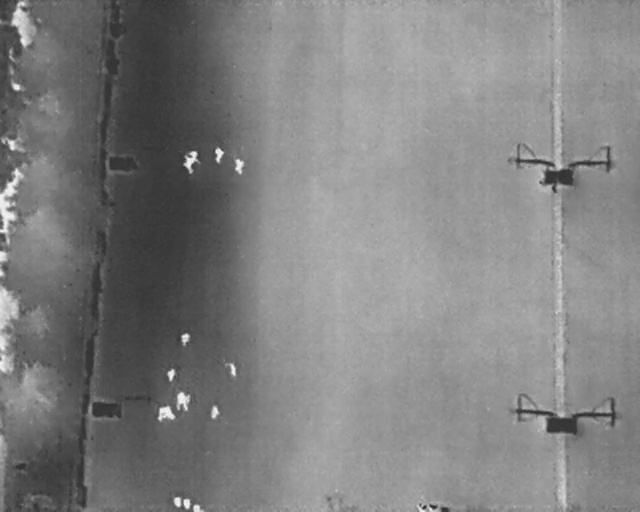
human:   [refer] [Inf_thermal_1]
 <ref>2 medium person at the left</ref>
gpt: <box>[[27, 31, 30, 33, 2], [27, 65, 30, 67, 2]]</box>

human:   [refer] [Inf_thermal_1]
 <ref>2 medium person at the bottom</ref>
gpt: <box>[[34, 70, 37, 73, 169], [32, 79, 34, 81, 11]]</box>

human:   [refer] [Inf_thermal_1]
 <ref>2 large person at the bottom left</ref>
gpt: <box>[[26, 77, 30, 79, 5], [24, 78, 27, 82, 2]]</box>